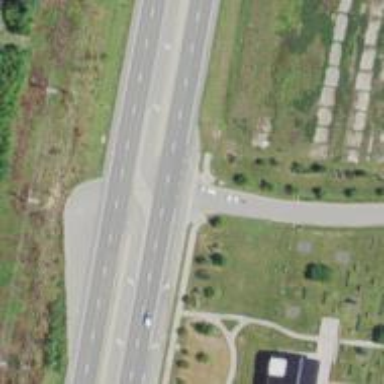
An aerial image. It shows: Primary link highway.